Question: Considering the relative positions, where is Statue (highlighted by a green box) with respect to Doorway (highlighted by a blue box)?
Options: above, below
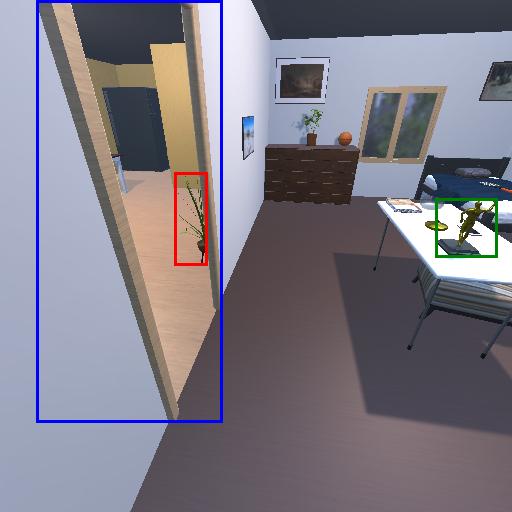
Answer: above